【题型】解答题　【知识点】平面几何　【难度】easy
如图，已知在四边形 $ABCD$ 中，$AD \parallel BC$，$\angle ABC = 90^\circ$，对角线 $AC$、$BD$ 相交于点 $O$，$AD = 2$，$AB = 3$，$BC = 4$。

(1) 求 $\triangle BOC$ 的面积；

(2) 求 $\angle ACD$ 的正弦值。
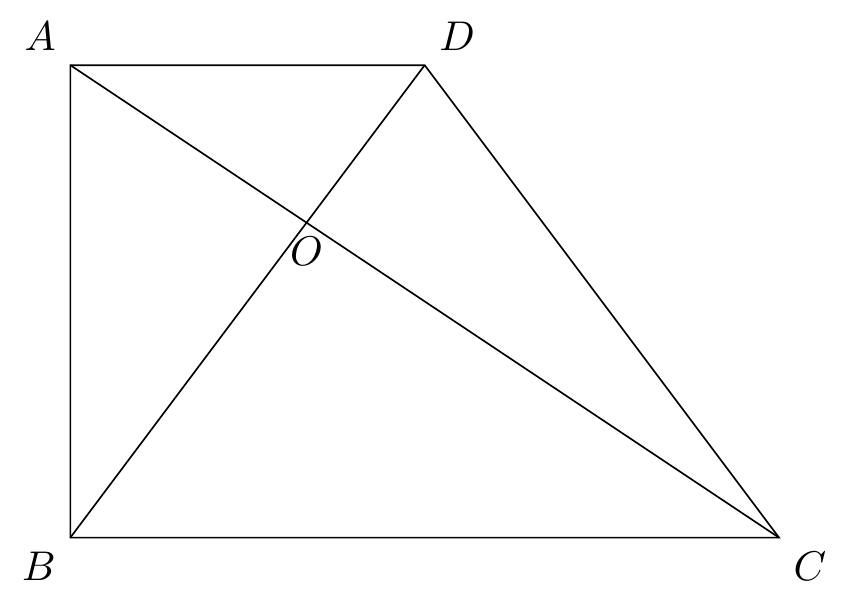
【解答】
（1）解：过点 $O$ 作 $AB$ 的平行线，分别与 $AD$、$BC$ 交于点 $M$、$N$，

$\because AD \parallel BC$、$MN \parallel AB$，

$\therefore$ 四边形 $ABNM$ 是平行四边形，

又 $\because \angle ABC = 90^\circ$，

$\therefore$ 四边形 $ABNM$ 是矩形，

$\therefore OM \perp AD$、$ON \perp BC$。

$\because AD \parallel BC$，

$\therefore \triangle AOD \sim \triangle COB$，

$\therefore \frac{OM}{ON} = \frac{AD}{BC} = \frac{2}{4} = \frac{1}{2}$

又 $\because MN = AB = 3$，

$\therefore OM = 1$、$ON = 2$。

$\therefore S_{\triangle BOC} = \frac{1}{2} BC \cdot ON = \frac{1}{2} \times 4 \times 2 = 4$。

（2）解：在 $Rt\triangle ABC$ 中，

$AC = \sqrt{3^2 + 4^2} = 5$。

过点 $D$ 作 $BC$ 的垂线，垂足为 $E$，过点 $A$ 作 $CD$ 垂线，垂足为 $F$，

在 $Rt\triangle CDE$ 中，

$CD = \sqrt{2^2 + 3^2} = \sqrt{13}$。

$\because S_{\triangle ACD} = \frac{1}{2} \times 2 \times 3 = \frac{1}{2} \times \sqrt{13} \times AF$，

$\therefore AF = \frac{6\sqrt{13}}{13}$。

在 $Rt\triangle CAF$ 中，

$\sin \angle ACD = \frac{AF}{AC} = \frac{\frac{6\sqrt{13}}{13}}{5} = \frac{6\sqrt{13}}{65}$。

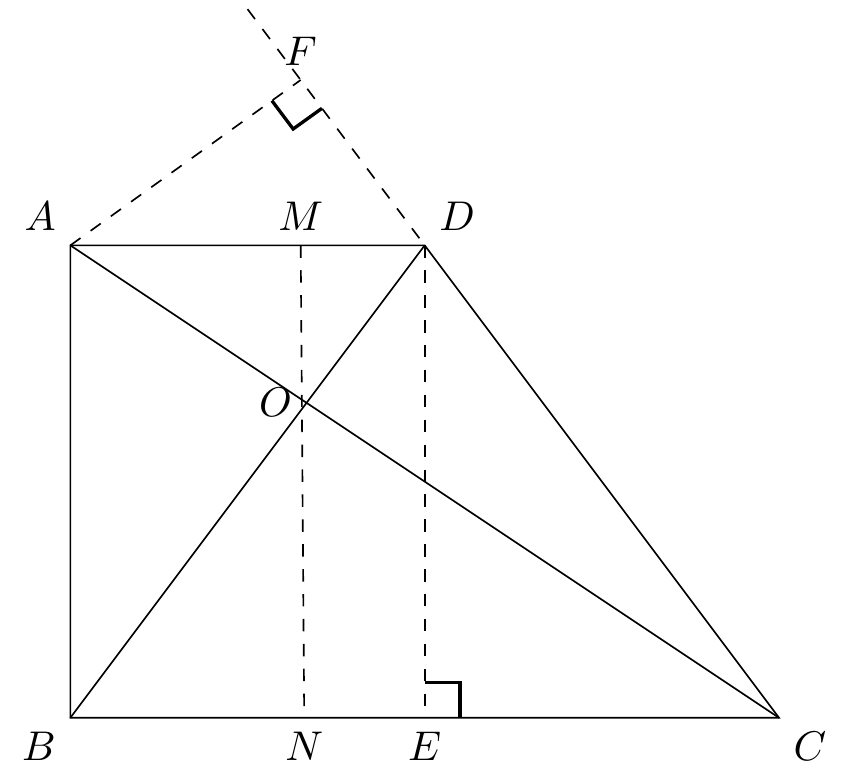